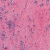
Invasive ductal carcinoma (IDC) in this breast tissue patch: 1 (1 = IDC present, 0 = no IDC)